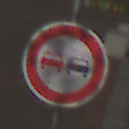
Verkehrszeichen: Ueberholverbot
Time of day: MorningAfternoon
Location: Outdoor (Urban)
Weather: PartlyCloudy
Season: NotSpecified
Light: Natural